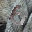
Label: 6